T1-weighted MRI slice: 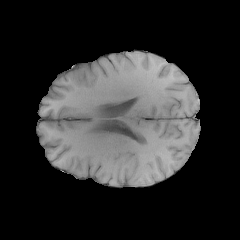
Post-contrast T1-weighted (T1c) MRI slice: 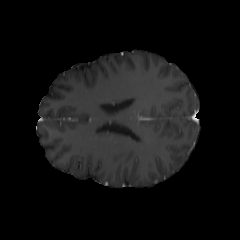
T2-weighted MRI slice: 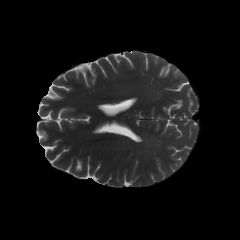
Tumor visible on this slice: yes